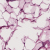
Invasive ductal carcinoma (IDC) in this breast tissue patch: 0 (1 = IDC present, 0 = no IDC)